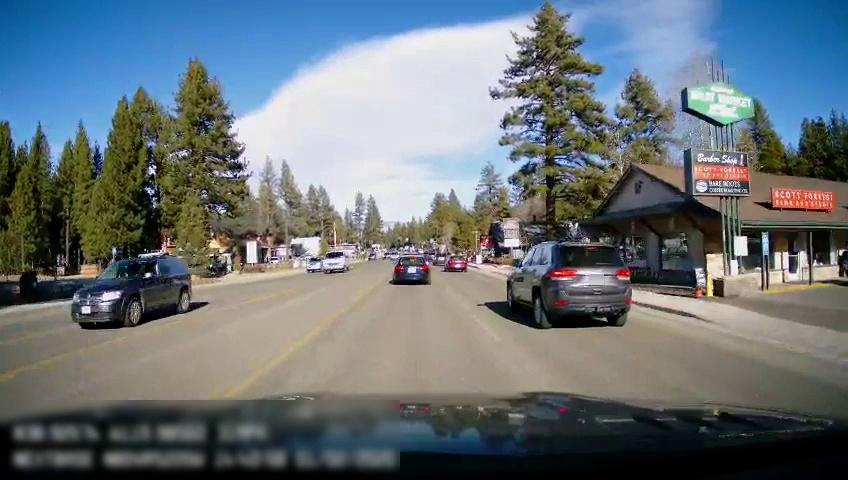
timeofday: Day
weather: Sunny
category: Drivable Space
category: Vehicles | Car
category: Vehicles | Car
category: Vehicles | SUV
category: Vehicles | Car
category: Vehicles | SUV
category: Vehicles | SUV
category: Vehicles | Car
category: Vehicles | SUV
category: Vehicles | Car
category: Lanes | Opposite Lane
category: Lanes | Current Lane
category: Lanes | Current Lane
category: Lanes | Opposite Lane